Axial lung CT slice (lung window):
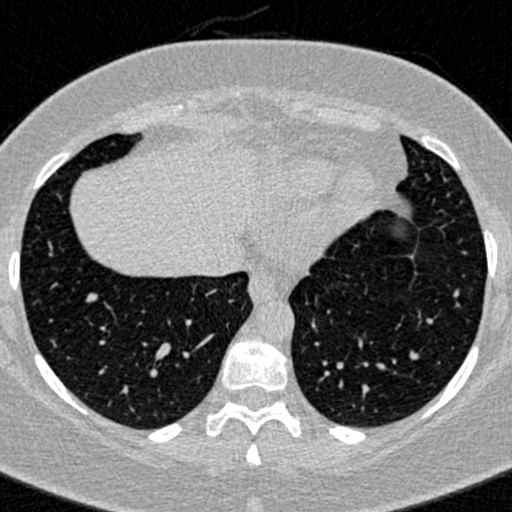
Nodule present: no